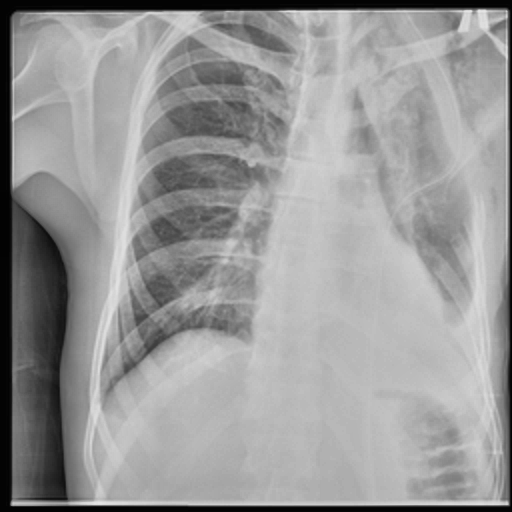
Finding: TUBERCULOSIS